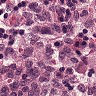
Metastatic tissue present: no